Brain MRI, t2w sequence, axial 2D slice.
Patient: age 44, sex M, weight 78 kg, height 1.76 m
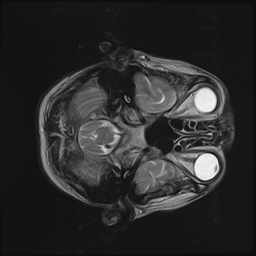